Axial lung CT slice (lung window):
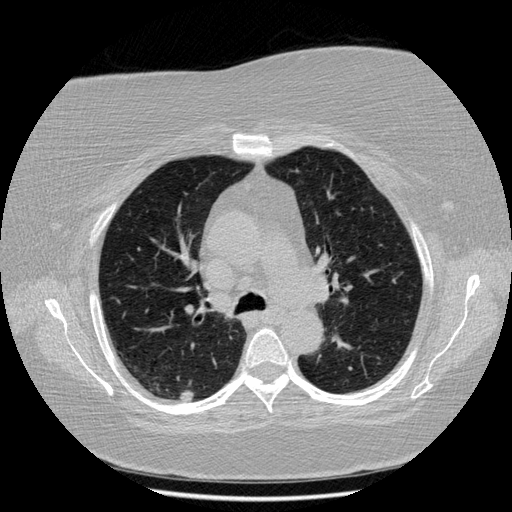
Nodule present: yes
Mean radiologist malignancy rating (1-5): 3.25